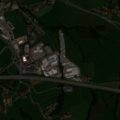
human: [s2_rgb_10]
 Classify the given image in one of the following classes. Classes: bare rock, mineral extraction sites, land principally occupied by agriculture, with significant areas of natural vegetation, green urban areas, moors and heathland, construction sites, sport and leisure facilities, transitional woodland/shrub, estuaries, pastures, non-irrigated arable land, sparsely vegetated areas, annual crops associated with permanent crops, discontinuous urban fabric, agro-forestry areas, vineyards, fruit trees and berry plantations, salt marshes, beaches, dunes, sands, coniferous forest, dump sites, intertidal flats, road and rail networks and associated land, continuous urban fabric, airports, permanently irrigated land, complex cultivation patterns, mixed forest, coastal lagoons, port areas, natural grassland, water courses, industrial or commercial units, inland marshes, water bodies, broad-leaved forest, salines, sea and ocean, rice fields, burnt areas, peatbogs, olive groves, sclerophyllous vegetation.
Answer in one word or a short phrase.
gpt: discontinuous urban fabric, industrial or commercial units, pastures